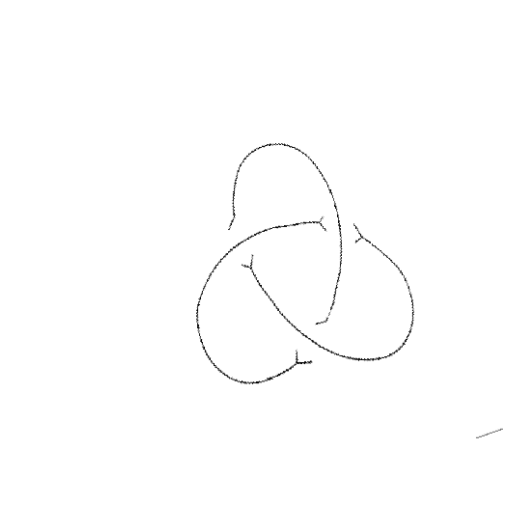
Crossing number: 3